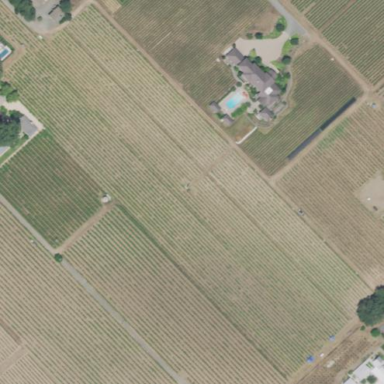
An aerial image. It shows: Vineyard where grapes are grown.